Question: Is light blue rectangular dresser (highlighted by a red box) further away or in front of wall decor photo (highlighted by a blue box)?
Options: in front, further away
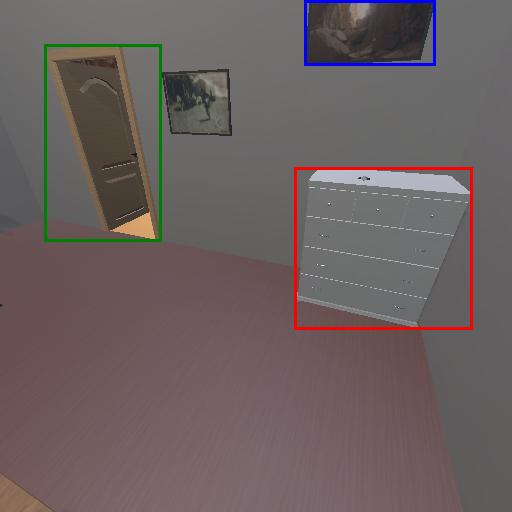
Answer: in front